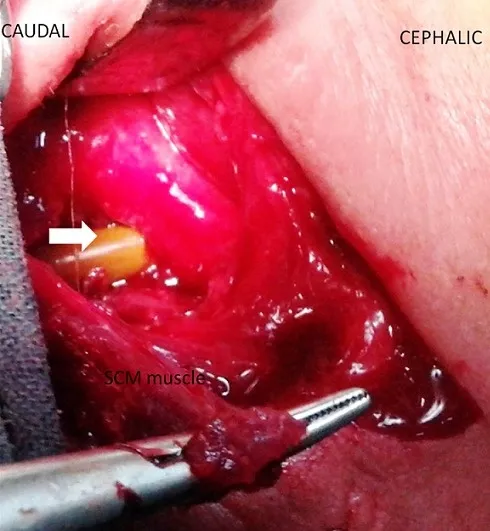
Intraoperative photograph showing an esophageal wall defect and a nasogastric tube (white arrow).
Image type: medical_photograph (other_medical_photograph)